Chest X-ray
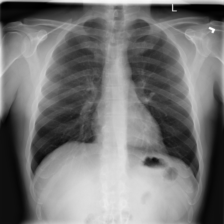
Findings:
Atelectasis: negative
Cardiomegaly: negative
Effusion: negative
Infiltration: positive
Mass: negative
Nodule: negative
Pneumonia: negative
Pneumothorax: negative
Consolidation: negative
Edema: negative
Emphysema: negative
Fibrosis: negative
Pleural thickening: negative
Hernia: negative